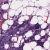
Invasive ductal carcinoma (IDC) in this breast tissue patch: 1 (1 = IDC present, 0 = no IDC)